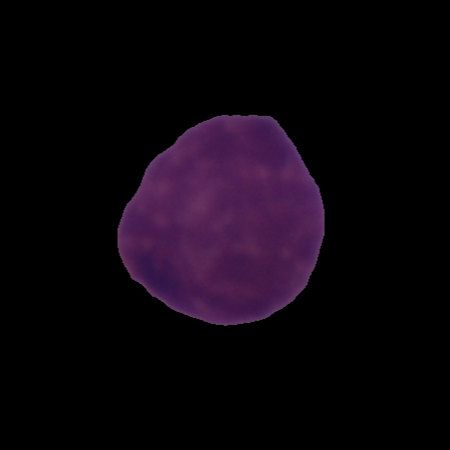
Label: healthy